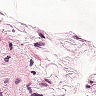
Metastatic tissue present: no